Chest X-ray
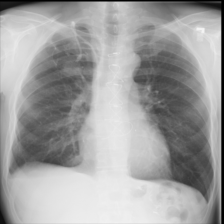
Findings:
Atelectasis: negative
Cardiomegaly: negative
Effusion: negative
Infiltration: negative
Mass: negative
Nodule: negative
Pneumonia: negative
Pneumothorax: negative
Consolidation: negative
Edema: negative
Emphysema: negative
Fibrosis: negative
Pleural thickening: negative
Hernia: negative